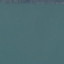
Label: SeaLake